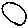
Label: circle